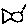
Label: fish